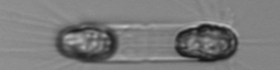
Label: Corethron_hystrix